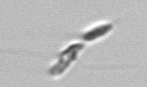
Label: Dinobryon